Question: I have this:
'''
private void getAccount()
{
string[] acct = File.ReadAllLines(Environment.GetFolderPath(Environment.SpecialFolder.Desktop) + @"\Accts.txt");
for (int i = 0; i < acct[line].Length - 1; i++)
{
foreach (char c in acct[line])
{
if (c.ToString() == ":")
{
onPass = true;
i += 1;
}
if (onPass == false) { user += acct[line][i]; }
if (onPass == true) { pass += acct[line][i]; }
}
}
MessageBox.Show("Username is " + user + ".
Password is " + pass + ".");
onPass = false;
}
'''
The file has this:
'''
minicl55:mypass
'''
However this outputs this:

These are the following problems:
- - -
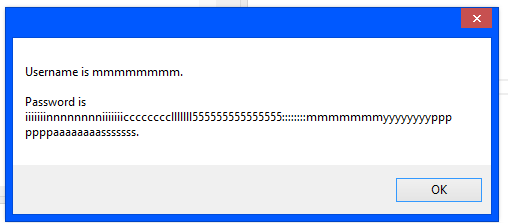
Answer: The first time you go through your 'for' loop, 'i == 0'. Then the 'foreach' loop looks at each character in 'acct[line]', but 'i' never changes, so for all the characters prior to ':', the 'acct[line][i]' part keeps returning 'acct[line][0]', or '"m"' 8 times. That's why the username appears to be '"mmmmmmmm"'.
Then the colon is encountered and 'i' is increased by 1. Now 'onPass == true', so 'pass' ends up having 'acct[line][1]', which is the character '"i"'. This repeats for the rest of the string, so pass appears to be '"iiiiiii"' (from the colon to the end).
Now we go back to the 'for' loop. Except 'i' has been increased by '1' the loop (bad idea) so now the 'for' loop is actually on 'i == 2'. Again the beginning part executes 8 times (once for each character in the username), but always refers to 'acct[line][2]', so the username is '"nnnnnnnn"'. Except 'onPass' is still true, so it gets appended to the password variable. Then you get 7 more '"i"''s after 'i' is increased.
The 'i' variable is increased internally and in the 'for' loop again, so next time you're using 'acct[line][4]', which is '"c"' (8 times), then 'i' is increased by 1 inside the 'foreach' loop and you get 'acct[line][5]' 7 times, which is '"l"'.
So far, password is '"iiiiiiinnnnnnnniiiiiiicccccccclllllll"'. Hopefully you can see the pattern.
---
You could eliminate some of the looping and complexity, and just use something like:
'''
private void getAccount()
{
var allAccounts = File.ReadAllLines(Environment.GetFolderPath(Environment.SpecialFolder.Desktop) + @"\Accts.txt");
foreach (var account in allAccounts)
{
var pieces = account.Split(':');
MessageBox.Show(string.Format("Username is {0}.
Password is {1}.", pieces[0], pieces[1]));
}
}
'''